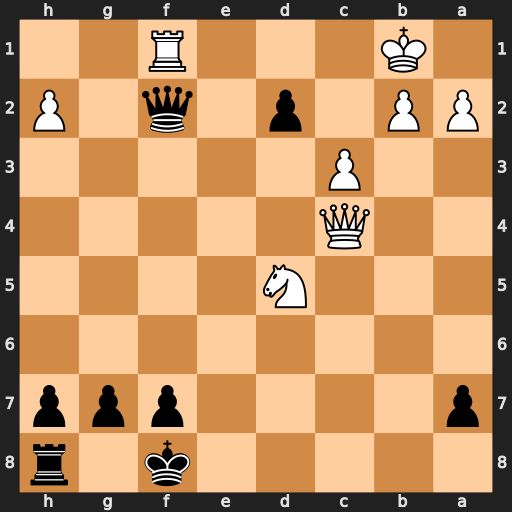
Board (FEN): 5k1r/p4ppp/8/3N4/2Q5/2P5/PP1p1q1P/1K3R2
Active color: b
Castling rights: -
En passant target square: -
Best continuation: Qe1+ Rxe1 dxe1=Q+